Question: On mysql data insertion, I have encountered following issue. Here email field cannot be null. While executing following queries (Query 1 & 2), we are expecting errors. But query 1 gives error and query 2 gives success.
Table Structre
'''
CREATE TABLE 'users' (
'id' int(11) NOT NULL AUTO_INCREMENT,
'name' varchar(100) NOT NULL,
'email' varchar(100) NOT NULL,
PRIMARY KEY ('id'),
KEY 'id' ('id')
) ENGINE=InnoDB AUTO_INCREMENT=10 DEFAULT CHARSET=latin1
'''
Query 1:
'''
INSERT INTO 'users' ('id', 'name', 'email') VALUES (NULL, 'manu', NULL);
'''
> Result:-#1048 - Column 'email' cannot be null
Query 2:
'''
INSERT INTO 'users' ('id', 'name', 'email')
VALUES (NULL, 'manu', NULL),(NULL, 'Jose', NULL);
'''
> Result:-2 rows inserted.

Is there any error in the query? Any thoughts will be appreciated.
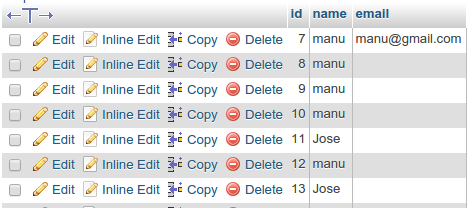
Answer: From <URL>
> Inserting NULL into a column that has been declared NOT NULL. For
multiple-row INSERT statements or INSERT INTO ... SELECT statements,
the column is set to the implicit default value for the column data
type. This is 0 for numeric types, the empty string ('') for string
types, and the "zero" value for date and time types. INSERT INTO ...
SELECT statements are handled the same way as multiple-row inserts
because the server does not examine the result set from the SELECT to
see whether it returns a single row. (For a single-row INSERT, no
warning occurs when NULL is inserted into a NOT NULL column. Instead,
the statement fails with an error.)